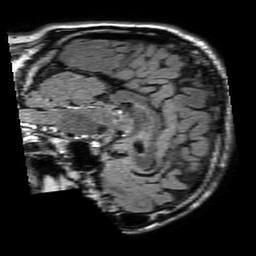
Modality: FLAIR
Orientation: sagittal
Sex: male
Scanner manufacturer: philips
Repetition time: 11 s
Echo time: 0.125 s